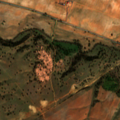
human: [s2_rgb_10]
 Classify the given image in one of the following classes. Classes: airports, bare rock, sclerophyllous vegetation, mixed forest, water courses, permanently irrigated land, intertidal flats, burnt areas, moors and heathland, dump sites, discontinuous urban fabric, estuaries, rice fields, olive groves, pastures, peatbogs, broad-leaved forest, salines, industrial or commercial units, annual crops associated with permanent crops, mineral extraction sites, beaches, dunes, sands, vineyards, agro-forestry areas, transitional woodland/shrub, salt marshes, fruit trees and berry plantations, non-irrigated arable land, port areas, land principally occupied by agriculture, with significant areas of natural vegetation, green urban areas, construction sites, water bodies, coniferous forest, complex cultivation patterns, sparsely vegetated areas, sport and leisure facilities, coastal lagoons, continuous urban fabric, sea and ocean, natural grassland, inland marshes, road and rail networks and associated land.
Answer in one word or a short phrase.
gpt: non-irrigated arable land, olive groves, land principally occupied by agriculture, with significant areas of natural vegetation, agro-forestry areas, transitional woodland/shrub